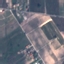
Land use / land cover: PermanentCrop